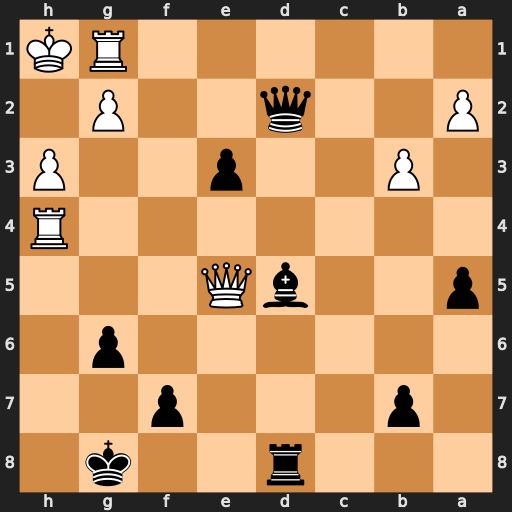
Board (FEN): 3r2k1/1p3p2/6p1/p2bQ3/7R/1P2p2P/P2q2P1/6RK
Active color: b
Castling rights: -
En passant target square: -
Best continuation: Bxg2+ Rxg2 Qe1+ Kh2 Qxh4